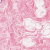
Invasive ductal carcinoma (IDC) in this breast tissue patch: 0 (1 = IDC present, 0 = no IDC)